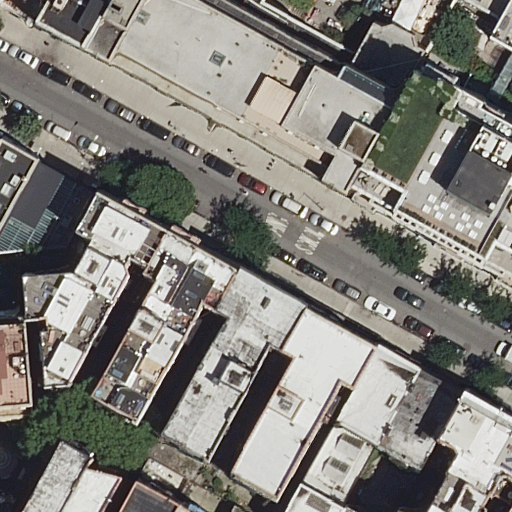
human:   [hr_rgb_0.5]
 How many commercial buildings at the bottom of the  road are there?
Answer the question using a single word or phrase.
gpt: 0

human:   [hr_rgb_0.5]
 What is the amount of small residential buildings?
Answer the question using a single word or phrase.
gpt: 11

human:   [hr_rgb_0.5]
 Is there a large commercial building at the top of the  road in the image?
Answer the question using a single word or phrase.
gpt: no

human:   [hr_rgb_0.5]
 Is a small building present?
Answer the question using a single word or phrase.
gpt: yes

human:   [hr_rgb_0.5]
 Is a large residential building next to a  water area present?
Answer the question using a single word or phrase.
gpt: no

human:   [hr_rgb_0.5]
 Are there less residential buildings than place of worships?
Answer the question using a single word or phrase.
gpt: no

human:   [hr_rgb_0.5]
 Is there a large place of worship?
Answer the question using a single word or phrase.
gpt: no

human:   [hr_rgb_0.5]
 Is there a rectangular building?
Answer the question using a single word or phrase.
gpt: yes

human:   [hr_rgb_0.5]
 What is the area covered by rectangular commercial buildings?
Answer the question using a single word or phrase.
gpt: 0m2

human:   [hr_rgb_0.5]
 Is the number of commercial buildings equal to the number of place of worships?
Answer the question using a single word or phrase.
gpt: no

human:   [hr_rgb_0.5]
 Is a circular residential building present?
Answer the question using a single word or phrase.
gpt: no

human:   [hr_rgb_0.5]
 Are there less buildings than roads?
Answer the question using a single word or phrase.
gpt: no

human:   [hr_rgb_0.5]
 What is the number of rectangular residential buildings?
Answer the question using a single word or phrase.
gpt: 16

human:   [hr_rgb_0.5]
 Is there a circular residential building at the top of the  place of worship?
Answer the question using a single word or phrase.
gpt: no

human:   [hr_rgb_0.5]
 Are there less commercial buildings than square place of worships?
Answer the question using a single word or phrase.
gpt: no

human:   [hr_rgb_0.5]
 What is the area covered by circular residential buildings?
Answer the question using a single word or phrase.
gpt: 0m2

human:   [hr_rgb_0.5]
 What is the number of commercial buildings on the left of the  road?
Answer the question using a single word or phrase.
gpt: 0

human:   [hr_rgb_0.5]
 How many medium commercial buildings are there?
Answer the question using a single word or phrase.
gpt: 0

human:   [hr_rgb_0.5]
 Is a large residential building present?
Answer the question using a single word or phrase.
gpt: yes

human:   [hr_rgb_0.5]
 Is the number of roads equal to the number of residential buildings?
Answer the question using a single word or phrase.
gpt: no

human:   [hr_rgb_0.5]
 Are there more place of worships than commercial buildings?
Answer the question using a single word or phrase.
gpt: yes

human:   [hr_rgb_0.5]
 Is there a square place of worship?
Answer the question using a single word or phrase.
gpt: no

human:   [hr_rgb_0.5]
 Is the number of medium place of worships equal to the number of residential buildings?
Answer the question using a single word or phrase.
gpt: no

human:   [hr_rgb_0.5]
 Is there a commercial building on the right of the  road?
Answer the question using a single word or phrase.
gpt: no

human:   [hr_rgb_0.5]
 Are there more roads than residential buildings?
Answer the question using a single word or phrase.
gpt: no

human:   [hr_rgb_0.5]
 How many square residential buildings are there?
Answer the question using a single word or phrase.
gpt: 0

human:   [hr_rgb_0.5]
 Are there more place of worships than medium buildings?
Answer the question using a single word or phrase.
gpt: no

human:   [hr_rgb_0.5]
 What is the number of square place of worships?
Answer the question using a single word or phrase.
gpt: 0

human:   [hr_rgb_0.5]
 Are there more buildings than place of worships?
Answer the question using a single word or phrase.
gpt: yes

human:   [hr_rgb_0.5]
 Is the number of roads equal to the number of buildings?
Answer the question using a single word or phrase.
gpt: no

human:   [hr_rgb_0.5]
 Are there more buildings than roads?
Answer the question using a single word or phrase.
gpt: yes

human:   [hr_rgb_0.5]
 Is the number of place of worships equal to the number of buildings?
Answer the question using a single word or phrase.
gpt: no

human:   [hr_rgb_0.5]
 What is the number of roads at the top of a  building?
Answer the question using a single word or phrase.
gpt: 1

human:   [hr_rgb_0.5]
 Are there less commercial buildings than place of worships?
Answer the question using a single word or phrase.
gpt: yes

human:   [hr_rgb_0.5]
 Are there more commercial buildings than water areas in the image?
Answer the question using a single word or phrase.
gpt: no

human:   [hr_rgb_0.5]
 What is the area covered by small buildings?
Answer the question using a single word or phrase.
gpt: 476m2